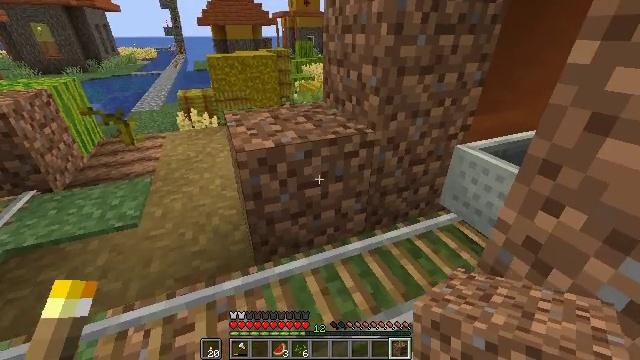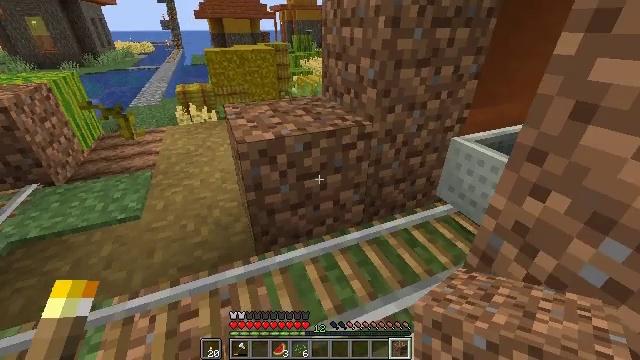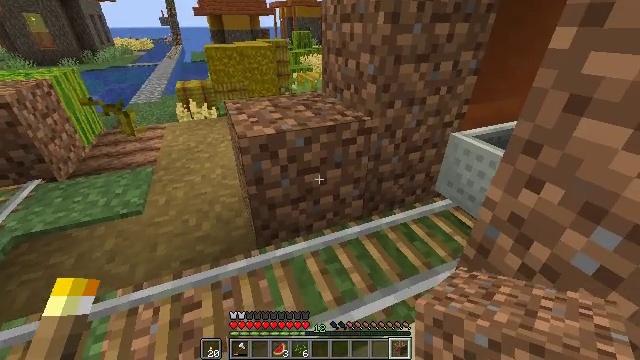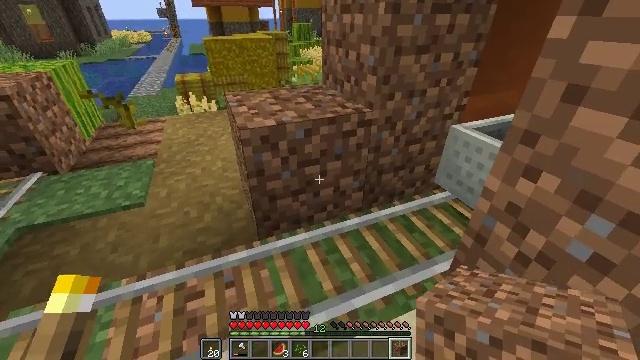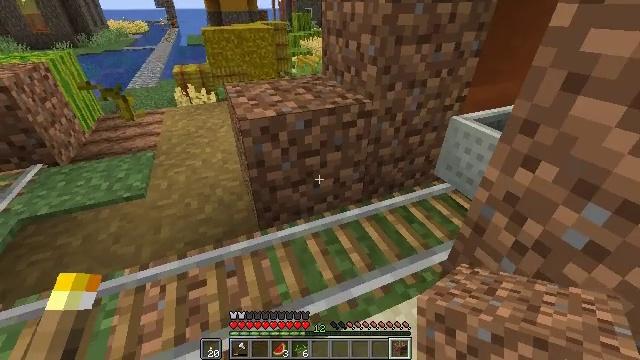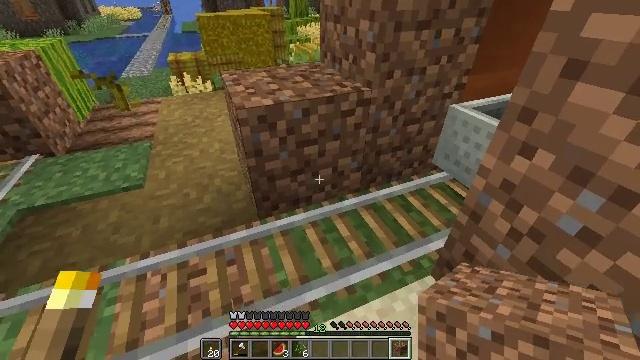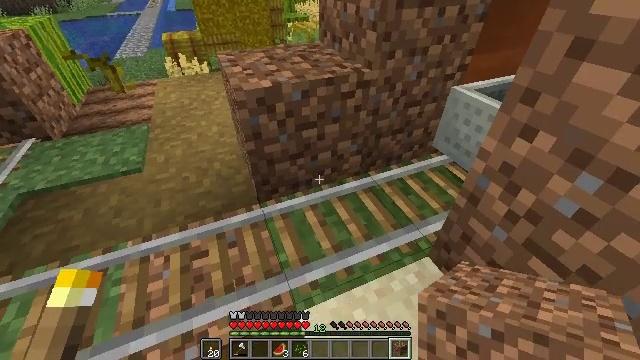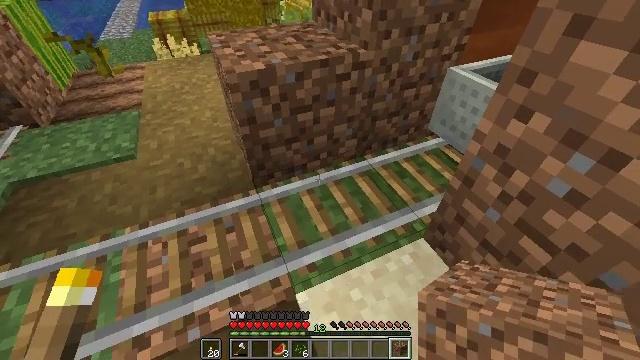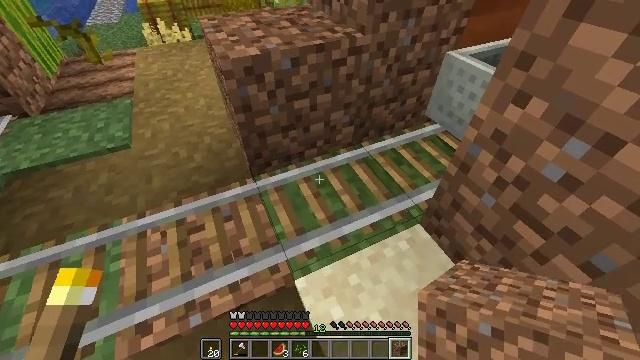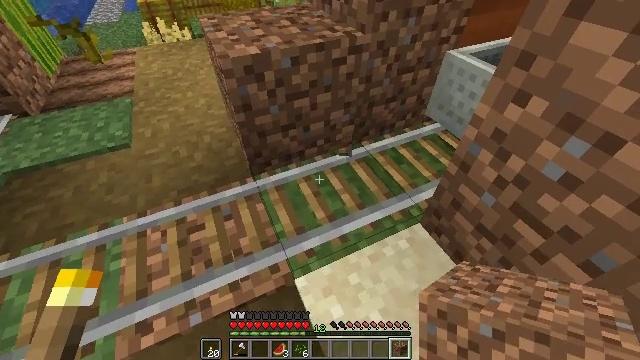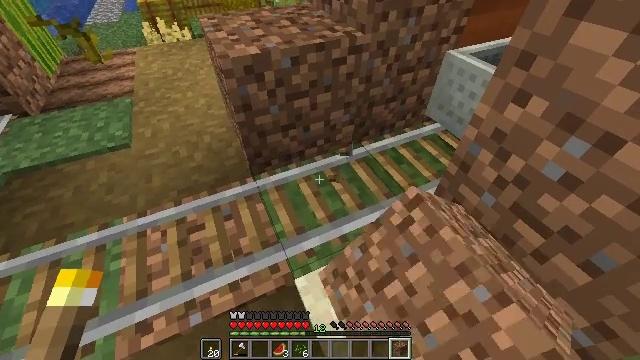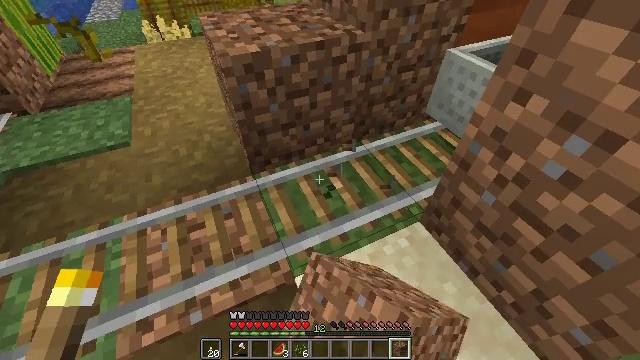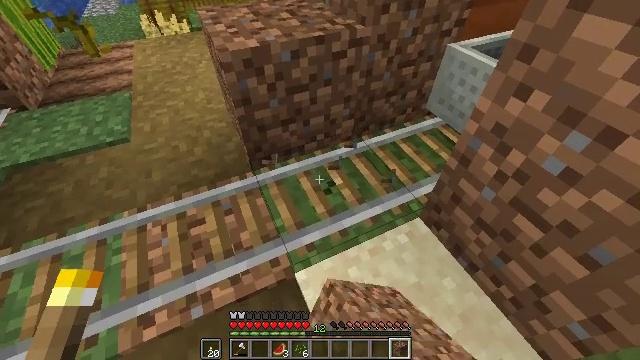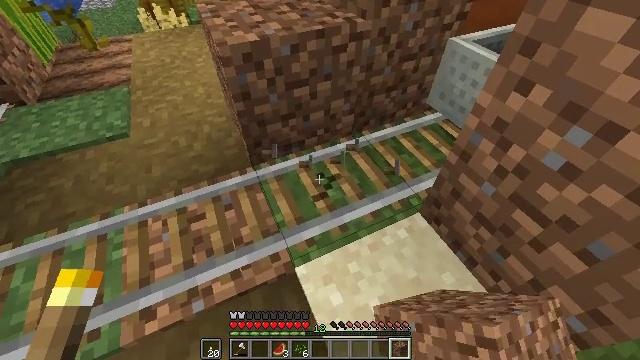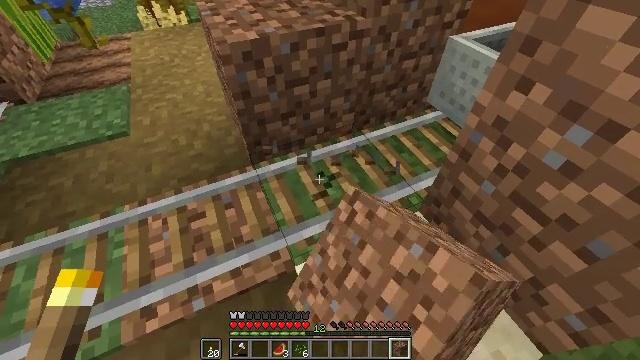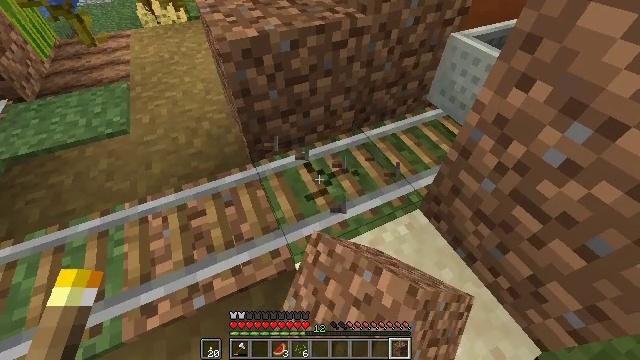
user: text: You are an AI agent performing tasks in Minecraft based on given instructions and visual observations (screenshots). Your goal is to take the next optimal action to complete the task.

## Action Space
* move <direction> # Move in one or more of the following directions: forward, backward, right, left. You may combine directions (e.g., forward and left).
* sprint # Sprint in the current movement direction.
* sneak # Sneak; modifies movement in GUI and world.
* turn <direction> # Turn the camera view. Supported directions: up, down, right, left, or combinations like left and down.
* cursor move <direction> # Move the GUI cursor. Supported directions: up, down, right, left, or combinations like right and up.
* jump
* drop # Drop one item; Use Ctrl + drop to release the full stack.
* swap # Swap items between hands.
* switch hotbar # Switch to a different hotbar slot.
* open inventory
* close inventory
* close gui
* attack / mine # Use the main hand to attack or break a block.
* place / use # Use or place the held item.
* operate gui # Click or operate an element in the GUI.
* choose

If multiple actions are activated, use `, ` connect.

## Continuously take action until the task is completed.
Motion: motion action
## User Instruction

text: Pick up the rail by attacking it.
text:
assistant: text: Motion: turn down
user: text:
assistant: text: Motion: no_op
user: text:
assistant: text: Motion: turn down
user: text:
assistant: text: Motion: turn down
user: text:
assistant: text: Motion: turn down
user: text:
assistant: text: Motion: turn down
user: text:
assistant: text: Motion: turn right and down
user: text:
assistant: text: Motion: turn down
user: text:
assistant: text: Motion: attack / mine
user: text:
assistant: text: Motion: attack / mine
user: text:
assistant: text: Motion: attack / mine
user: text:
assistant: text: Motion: attack / mine
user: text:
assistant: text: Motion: turn down, attack / mine
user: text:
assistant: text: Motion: attack / mine
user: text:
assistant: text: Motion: attack / mine
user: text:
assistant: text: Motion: attack / mine
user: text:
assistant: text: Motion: attack / mine
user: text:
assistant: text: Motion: attack / mine
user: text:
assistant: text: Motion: attack / mine
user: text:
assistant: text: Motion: attack / mine
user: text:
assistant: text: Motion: attack / mine
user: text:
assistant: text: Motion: attack / mine
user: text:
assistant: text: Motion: attack / mine
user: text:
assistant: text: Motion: attack / mine
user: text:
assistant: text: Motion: attack / mine
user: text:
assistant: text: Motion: attack / mine
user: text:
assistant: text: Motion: attack / mine
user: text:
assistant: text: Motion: attack / mine
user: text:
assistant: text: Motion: attack / mine
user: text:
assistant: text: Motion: attack / mine